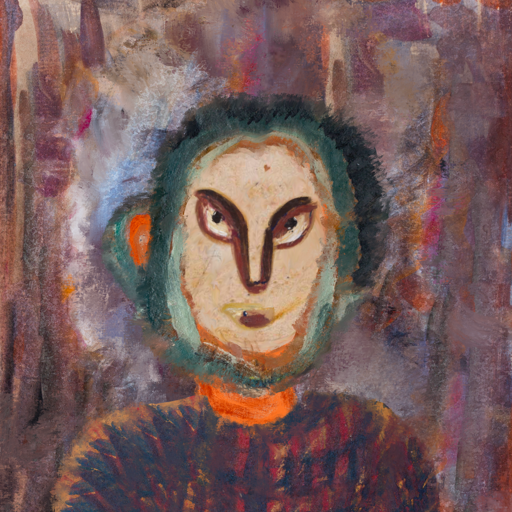
Background: Hypocrite, Head And Neck Front: Rupkatha, Face Front: After_Raid, Bust: In_The_Sun, Hair Front: Boggyland, Head Accessory: Blank, Second Necklace: Blank, Necklace: Blank, Baby: Blank